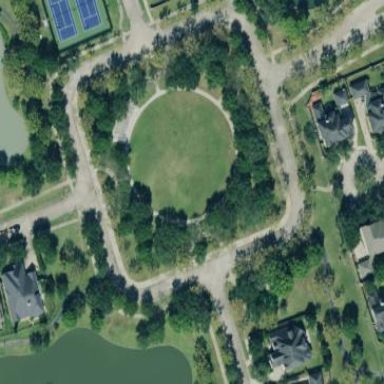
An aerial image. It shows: Park.